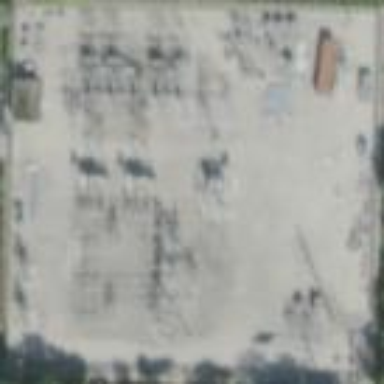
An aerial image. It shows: Outdoor distribution power substation.